Question: I'm trying to implement "<URL> for the prediction/fitting function. Do I have a mistake in the algorithm ?
The Algorithm :

'''
x = 0:0.1:2*pi // X-axis
n = size(x,2);
r = -0.2+(0.4).*rand(n,1); //generating random noise to be added to the sin(x) function
t=zeros(1,n);
y=zeros(1,n);
for i=1:n
t(i)=sin(x(i))+r(i); // adding the noise
y(i)=sin(x(i)); // the function without noise
end
f = round(1+rand(20,1)*n); //generating random indexes
h = x(f); //choosing random x points
k = t(f); //chossing random y points
m=size(h,2); // length of the h vector
scatter(h,k,'Red'); // drawing the training points (with noise)
%scatter(x,t,2);
hold on;
plot(x,sin(x)); // plotting the Sin function
w = [0.3 1 0.5]; // starting point of w
a=0.05; // learning rate "alpha"
// ---------------- ALGORITHM ---------------------//
for i=1:20
v = [1 h(i) h(i).^2]; // X vector
e = ((w*v') - k(i)).*v; // prediction - observation
w = w - a*e; // updating w
end
hold on;
l = 0:1:6;
g = w(1)+w(2)*l+w(3)*(l.^2);
plot(l,g,'Yellow'); // drawing the prediction function
'''
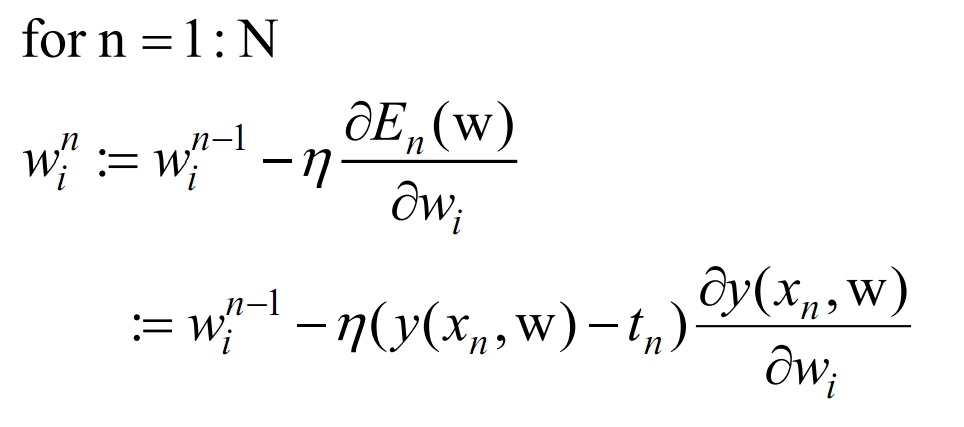
Answer: If you use too big learning rate, SGD is likely to diverge.
The learing rate should converge to zero.